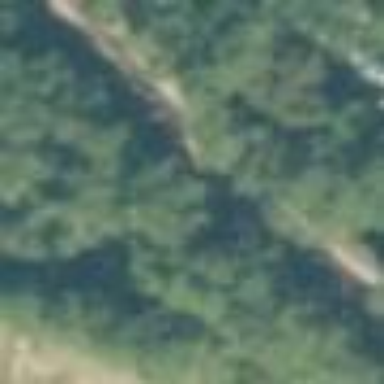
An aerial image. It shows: Mixed leaf woodland.